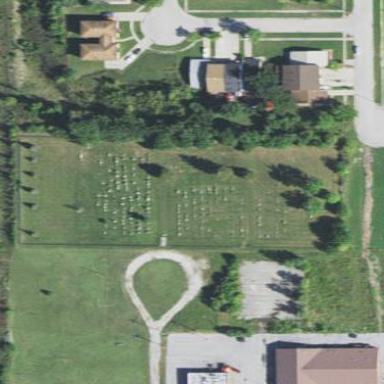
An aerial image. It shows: Cemetery.